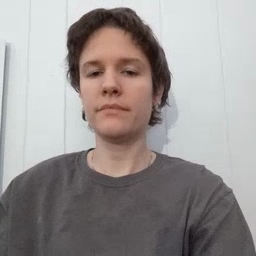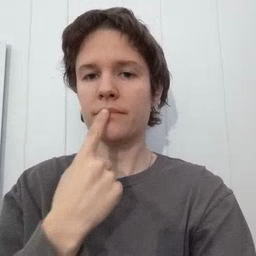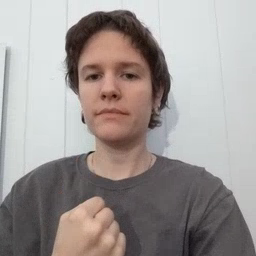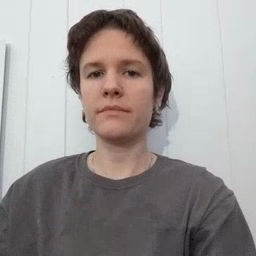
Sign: red